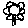
Label: flower